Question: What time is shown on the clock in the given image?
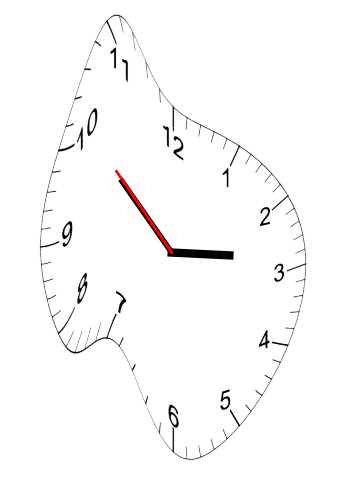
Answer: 02:51:52